Question: I am placeing 3 images next to each other and its giving a mirror look, cant tell with the + or - sign but with the words rows you can tell see it here..

Here is the code i use
'''
glBegin(GL_QUADS);
glTexCoord2f(0/4 + xoff,0/4 + yoff); glVertex2f( x1,game->camera.height-y1);
glTexCoord2f(1.0/4 + xoff,0/4 + yoff); glVertex2f( x2,game->camera.height-y1 );
glTexCoord2f(1.0/4 + xoff,1.0/4 + yoff); glVertex2f( x2,game->camera.height-y2 );
glTexCoord2f(0/4 + xoff,1.0/4 + yoff); glVertex2f( x1,game->camera.height-y2 );
glEnd();
'''
i belive its just the way i am mapping the coords?
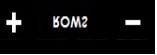
Answer: Just switch your y coordinates, either on texture or vertex (not both).